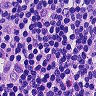
Metastatic tissue present: no